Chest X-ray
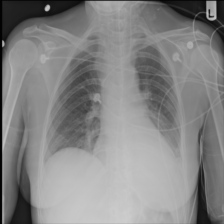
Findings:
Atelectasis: positive
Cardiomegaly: negative
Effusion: negative
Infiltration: negative
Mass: negative
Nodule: negative
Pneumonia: negative
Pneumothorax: negative
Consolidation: negative
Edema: negative
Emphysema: negative
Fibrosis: negative
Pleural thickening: negative
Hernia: negative